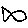
Label: fish